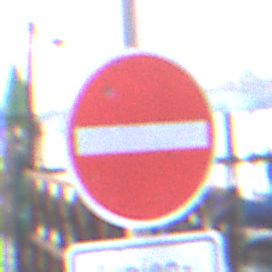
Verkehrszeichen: VerbotDerEinfahrt
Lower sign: BesondereFahrzeugeUndTransportgueter2
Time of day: SunriseSunset
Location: Outdoor (Urban)
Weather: Clear
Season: NotSpecified
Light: Natural